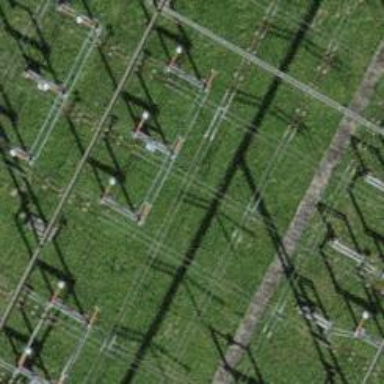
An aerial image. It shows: Power line with three cables configured as busbar.